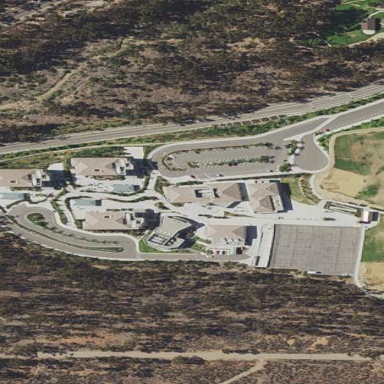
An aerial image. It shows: School.